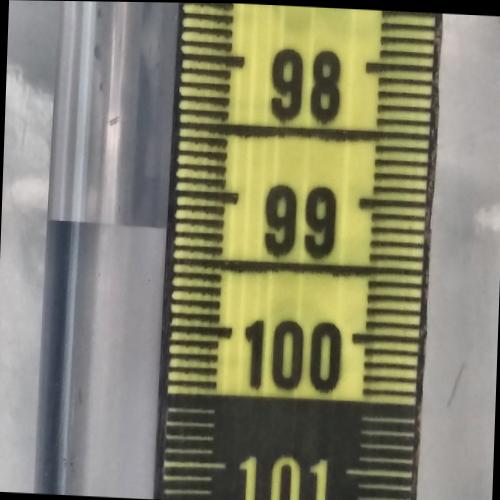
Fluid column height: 99.3 cm